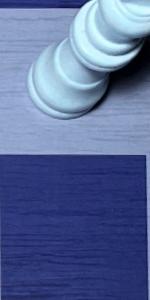
Label: Empty